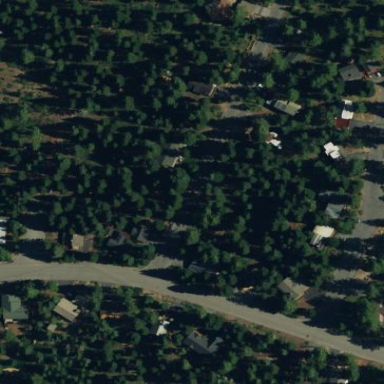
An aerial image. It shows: Evergreen woodland with needle-leaved trees.